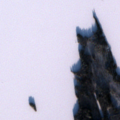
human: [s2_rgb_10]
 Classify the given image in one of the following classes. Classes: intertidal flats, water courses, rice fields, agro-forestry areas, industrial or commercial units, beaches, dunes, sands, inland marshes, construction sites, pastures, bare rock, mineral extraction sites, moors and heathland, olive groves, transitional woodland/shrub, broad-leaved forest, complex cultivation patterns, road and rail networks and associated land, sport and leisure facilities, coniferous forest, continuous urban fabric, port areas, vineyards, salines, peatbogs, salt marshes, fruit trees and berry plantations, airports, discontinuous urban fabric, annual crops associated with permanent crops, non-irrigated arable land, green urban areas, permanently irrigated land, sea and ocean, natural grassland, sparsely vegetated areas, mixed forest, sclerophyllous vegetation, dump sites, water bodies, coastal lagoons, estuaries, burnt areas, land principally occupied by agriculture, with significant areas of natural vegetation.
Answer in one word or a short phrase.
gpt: coniferous forest, mixed forest, water bodies